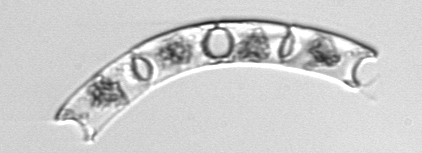
Label: Eucampia